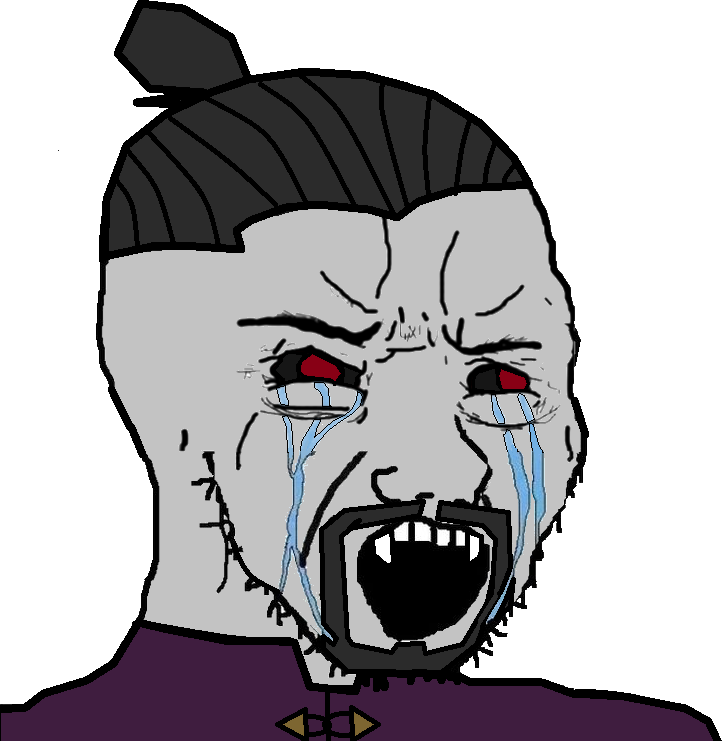
Label: 5_Soyjak